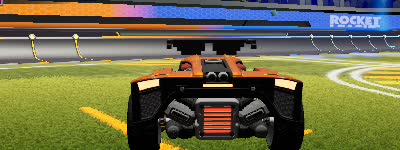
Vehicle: breakout